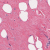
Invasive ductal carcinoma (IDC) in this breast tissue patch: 0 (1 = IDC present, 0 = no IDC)